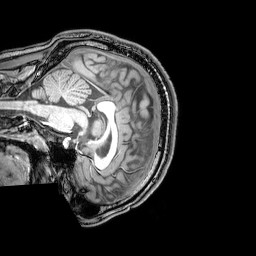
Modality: T1w
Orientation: sagittal
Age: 22
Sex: male
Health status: healthy
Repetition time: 0.081 s
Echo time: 0.037 s